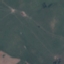
Land use / land cover: Pasture